Question: I installed the Freeswitch on Ubuntu Image in the Docker, referring to the documentation mentioned <URL>.
When I did the following:
'''
Start FreeSWITCH
First Time
cd /usr/local/freeswitch/bin
./freeswitch
'''
I got to the following screen on my command prompt.

And as the last line says, '[WARNING] switch_console.c:1053 We've become an orphan, no more console for us.', something is wrong here I believe.
As per the documentation, I was expecting the prompt, like 'freeswitch@domain>' .
Does anyone know what could be the problem? Upon researching this error I landed at the source file many times at different places, for example, one mentioned <URL>
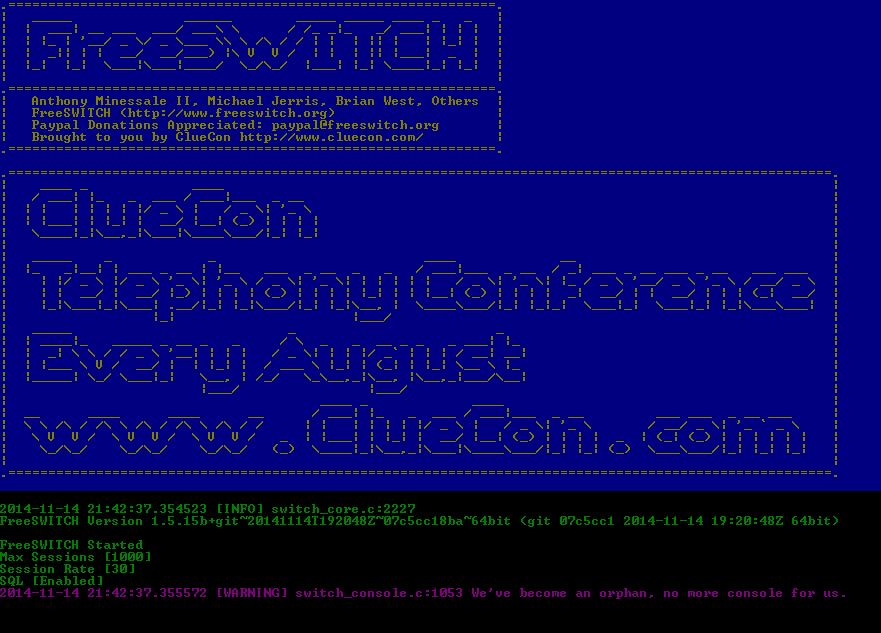
Answer: I had the same problem.
If we look in the source code of Freeswitch, we see
'''
if (getppid() == 1) {
switch_log_printf(SWITCH_CHANNEL_LOG, SWITCH_LOG_WARNING, "We've become an orphan, no more console for us.
");
break;
}
'''
We see that we had pid == 1, this mean that parent process for freeswitch is init process but we launched it in bash
docker run -it freeswitch_container bash
Problem described <URL>
To solve this you just need to run another bash in running bash, so it will have pid != 1.